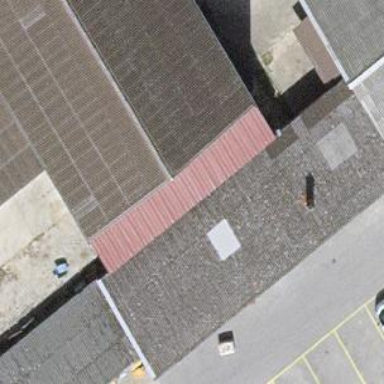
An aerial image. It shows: Industrial building.